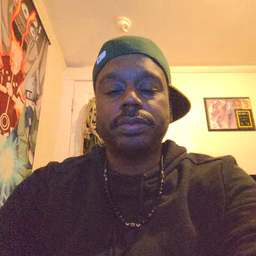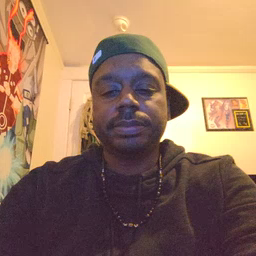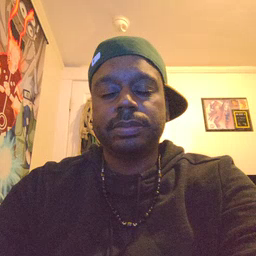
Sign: all